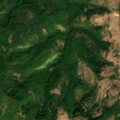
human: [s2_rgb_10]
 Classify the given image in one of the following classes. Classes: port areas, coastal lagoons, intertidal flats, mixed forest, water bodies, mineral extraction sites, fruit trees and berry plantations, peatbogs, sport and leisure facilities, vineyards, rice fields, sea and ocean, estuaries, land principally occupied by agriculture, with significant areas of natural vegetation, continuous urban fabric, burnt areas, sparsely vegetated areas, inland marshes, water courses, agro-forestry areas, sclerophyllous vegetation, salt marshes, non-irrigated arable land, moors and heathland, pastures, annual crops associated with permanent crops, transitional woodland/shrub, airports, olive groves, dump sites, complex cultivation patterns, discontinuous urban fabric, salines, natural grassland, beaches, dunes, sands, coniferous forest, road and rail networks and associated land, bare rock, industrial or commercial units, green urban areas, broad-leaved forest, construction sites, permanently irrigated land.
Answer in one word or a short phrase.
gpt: pastures, land principally occupied by agriculture, with significant areas of natural vegetation, broad-leaved forest, transitional woodland/shrub